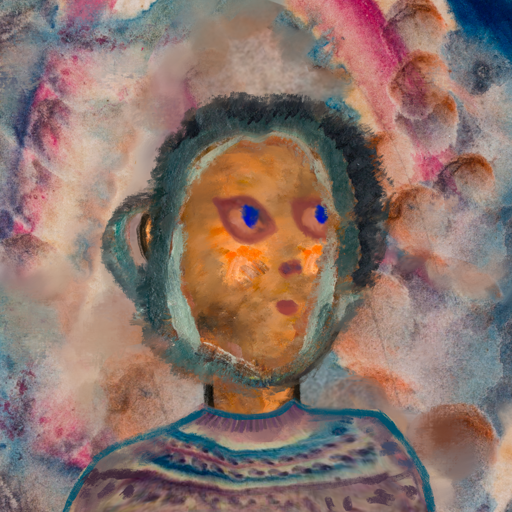
Background: Rupkatha, Head And Neck Side: Gypsy_Queen, Face Side: Mother_And_Son_Mother, Bust: HillGirl, Hair Side: Boggyland, Head Accessory: Blank, Second Necklace: Blank, Necklace: Blank, Baby: Blank